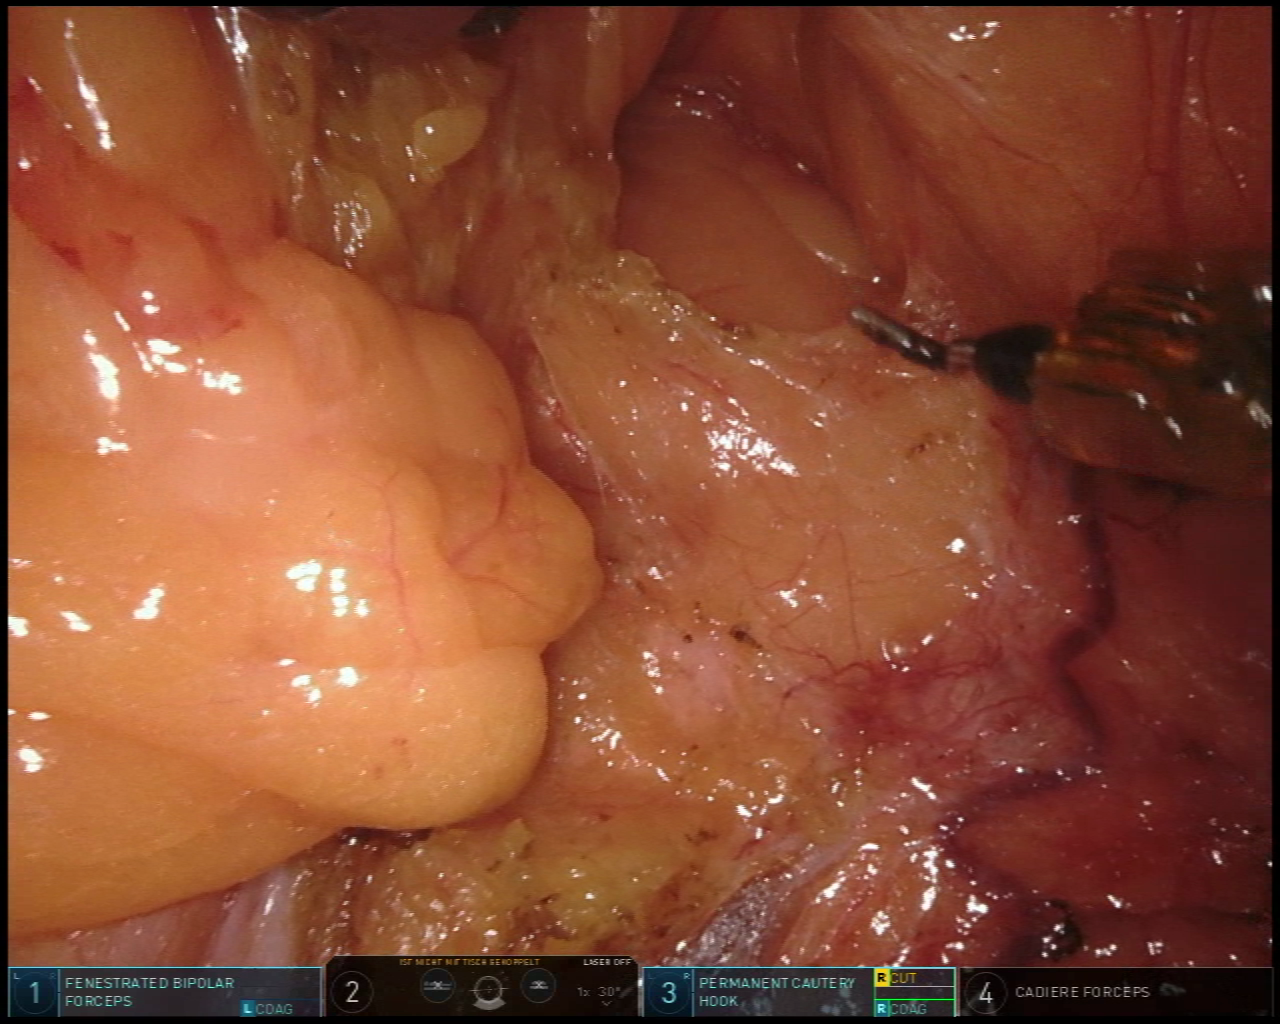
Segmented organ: pancreas
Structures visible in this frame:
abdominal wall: no
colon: no
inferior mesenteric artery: no
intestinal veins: no
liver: no
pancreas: yes
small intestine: no
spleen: no
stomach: no
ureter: no
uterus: no
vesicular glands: no